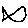
Label: fish